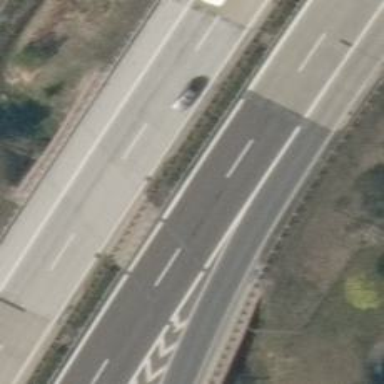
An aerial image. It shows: Asphalt motorway.